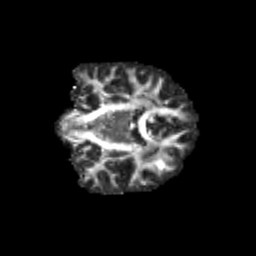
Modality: FA
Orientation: coronal
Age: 13
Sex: female
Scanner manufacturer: siemens
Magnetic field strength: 3 T
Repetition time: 3.8 s
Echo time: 0.07 s